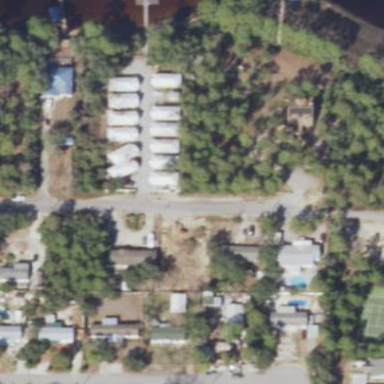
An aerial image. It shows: Residential area consisting of single-family homes.